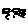
Label: cloud